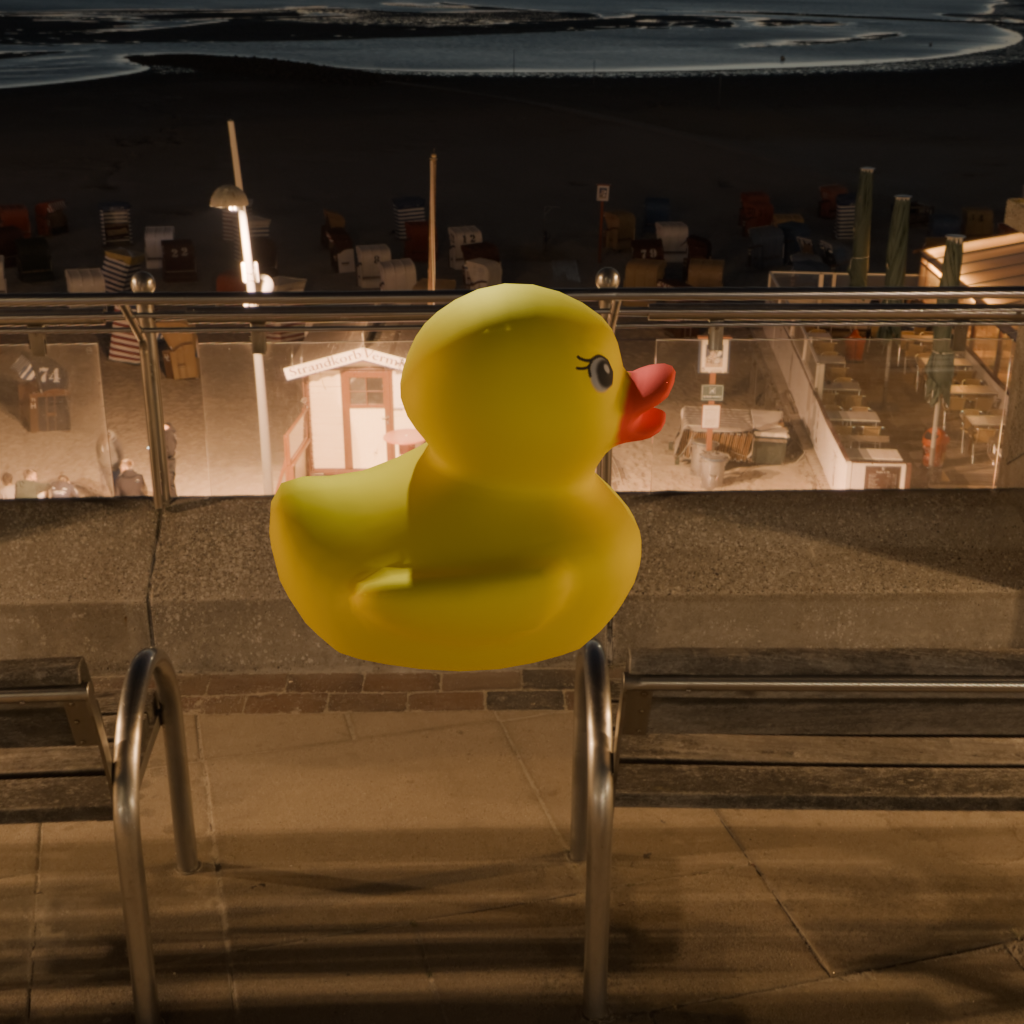
an image of a yellow rubber duck seen from <right> in a coastal promenade at night illuminated with streetlights and ocean view.